Interaction volume radius: 5 \u00c5
Interaction volume height: 45 \u00c5
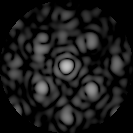
Disorder parameter: 0.3883